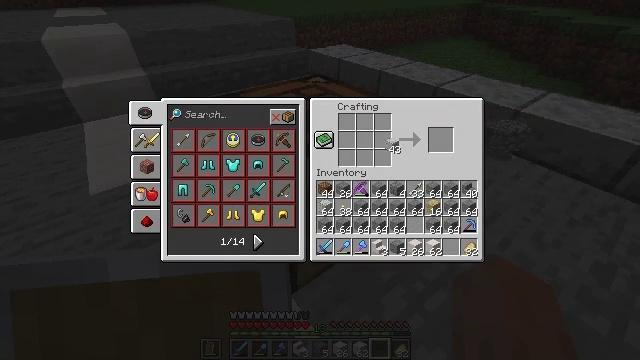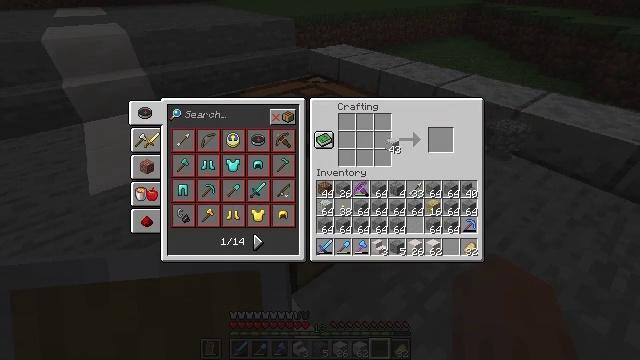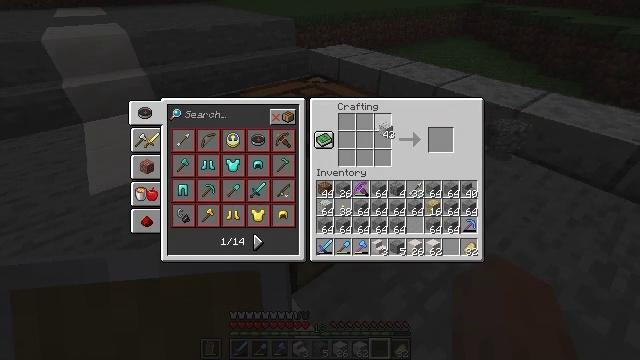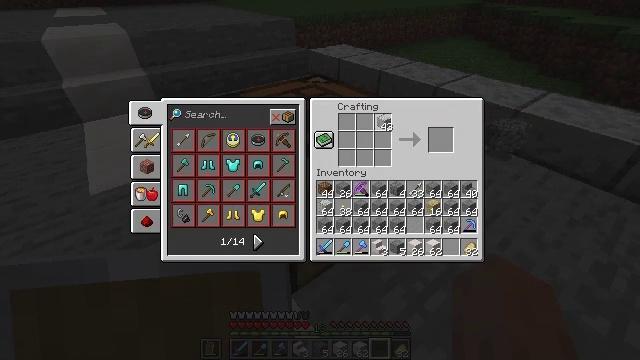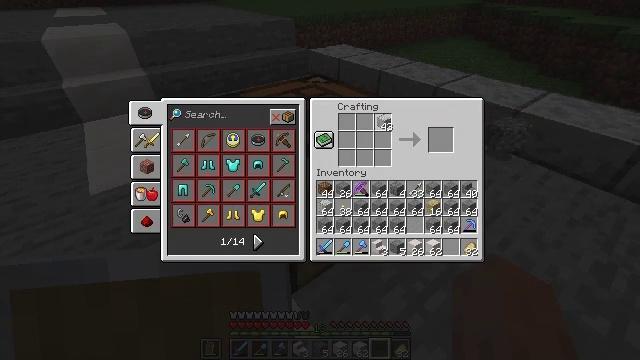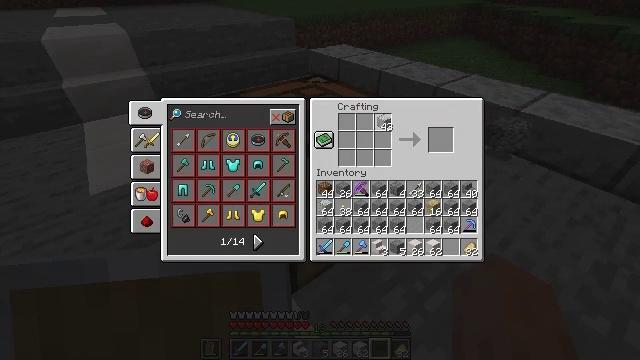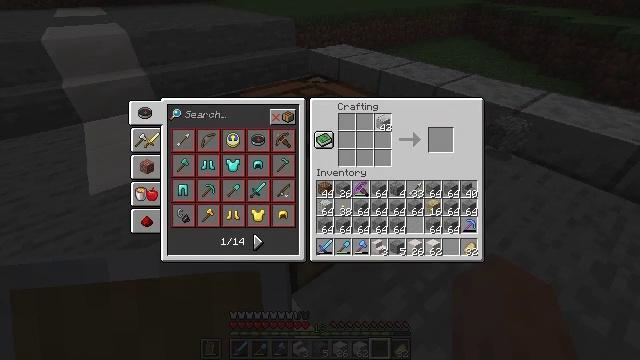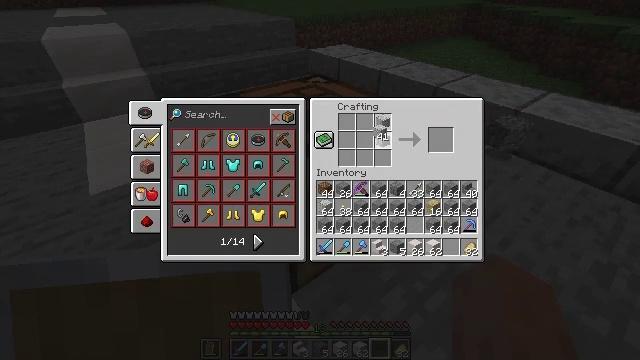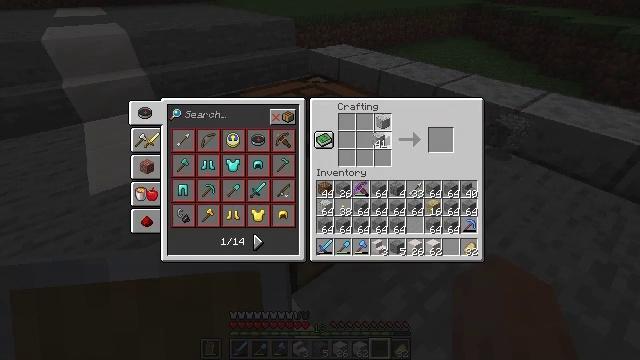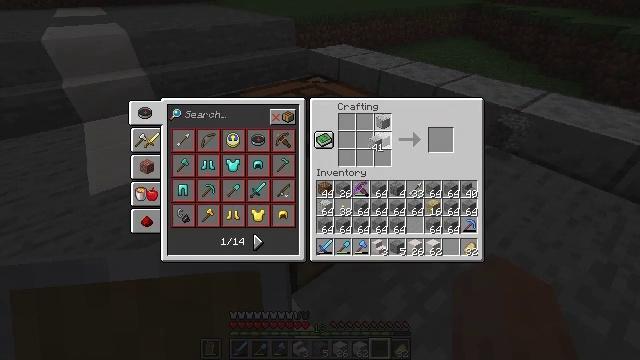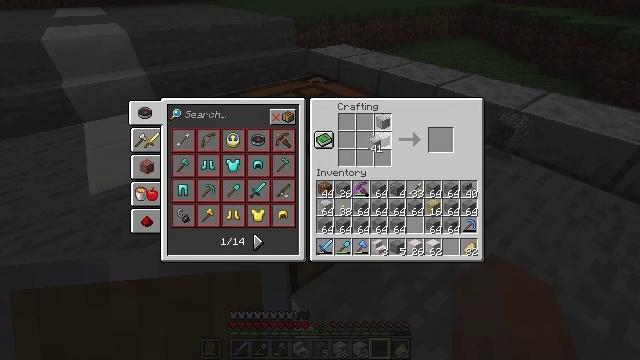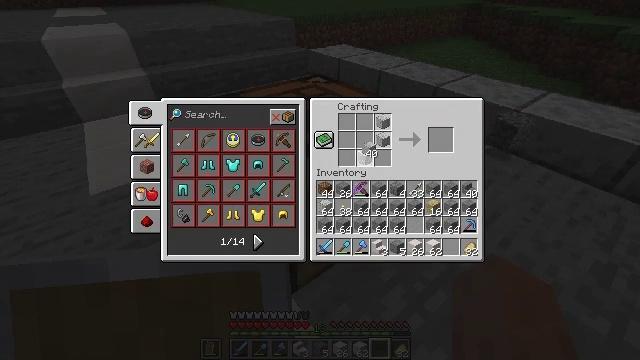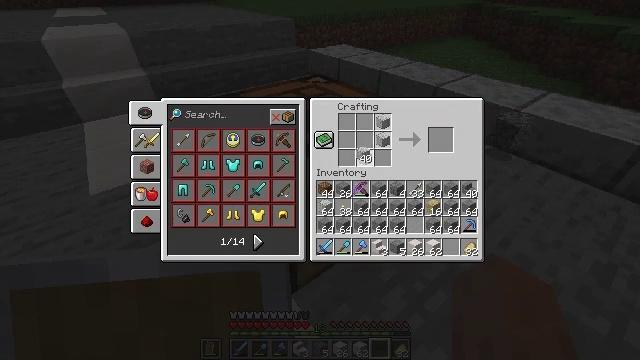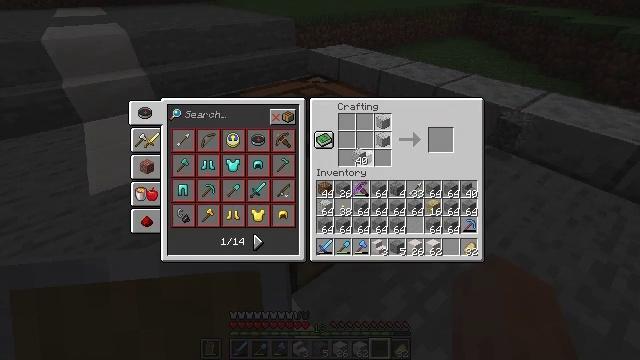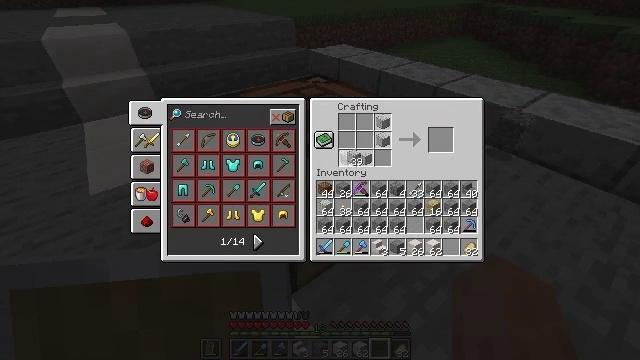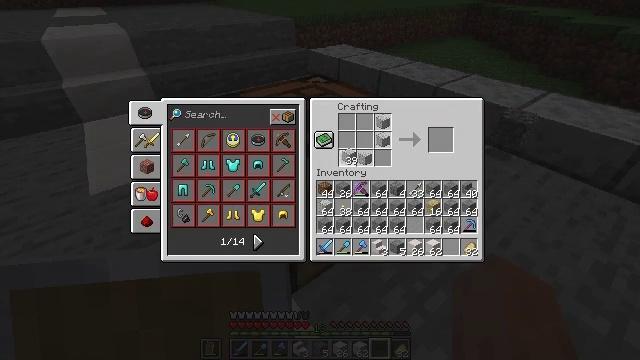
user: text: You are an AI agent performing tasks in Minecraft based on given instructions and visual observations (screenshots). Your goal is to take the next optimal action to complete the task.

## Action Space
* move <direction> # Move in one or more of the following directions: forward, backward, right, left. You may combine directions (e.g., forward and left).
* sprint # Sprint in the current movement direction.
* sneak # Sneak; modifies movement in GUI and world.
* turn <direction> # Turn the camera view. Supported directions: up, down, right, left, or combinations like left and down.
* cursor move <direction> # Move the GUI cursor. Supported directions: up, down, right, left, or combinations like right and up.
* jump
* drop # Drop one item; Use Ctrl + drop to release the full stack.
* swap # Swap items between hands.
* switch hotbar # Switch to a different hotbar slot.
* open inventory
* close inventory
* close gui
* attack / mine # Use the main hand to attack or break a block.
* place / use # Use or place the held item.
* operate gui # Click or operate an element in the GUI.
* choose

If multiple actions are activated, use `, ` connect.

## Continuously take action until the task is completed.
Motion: motion action
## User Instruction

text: Arrange polished diorite to craft polished diorite stairs.
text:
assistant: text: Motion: no_op
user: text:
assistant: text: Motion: cursor move up
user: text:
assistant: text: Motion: cursor move up
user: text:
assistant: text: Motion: no_op
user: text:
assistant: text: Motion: choose
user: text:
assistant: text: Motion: choose
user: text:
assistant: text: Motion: cursor move down, choose
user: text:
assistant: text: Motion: cursor move down, choose
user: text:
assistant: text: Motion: choose
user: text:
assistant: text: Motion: choose
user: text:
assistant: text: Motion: choose
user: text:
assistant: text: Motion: choose
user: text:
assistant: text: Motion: choose
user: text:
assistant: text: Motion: choose
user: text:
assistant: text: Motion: choose
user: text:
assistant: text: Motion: choose
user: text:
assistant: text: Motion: choose
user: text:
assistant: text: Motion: cursor move right and up, choose
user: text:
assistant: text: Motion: cursor move right and up, choose
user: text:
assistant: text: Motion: choose
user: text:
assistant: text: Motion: cursor move down, choose
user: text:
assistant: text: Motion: cursor move down, choose
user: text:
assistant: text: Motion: choose
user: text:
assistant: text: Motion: choose
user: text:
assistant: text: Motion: choose
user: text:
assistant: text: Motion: choose
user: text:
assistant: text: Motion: cursor move up
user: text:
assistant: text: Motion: cursor move up
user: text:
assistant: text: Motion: no_op
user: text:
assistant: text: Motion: no_op